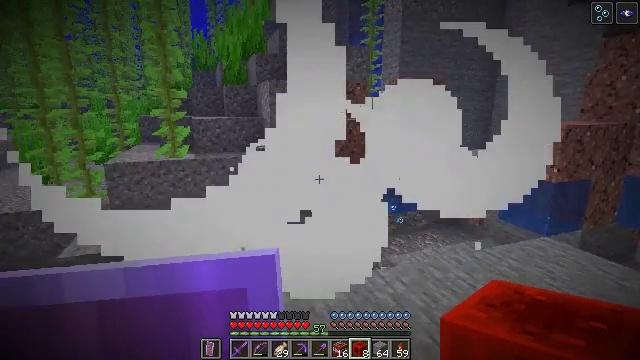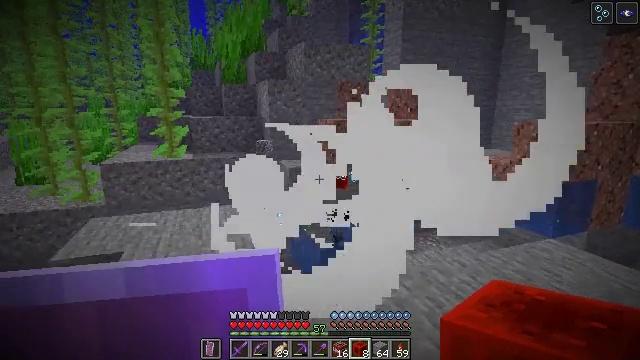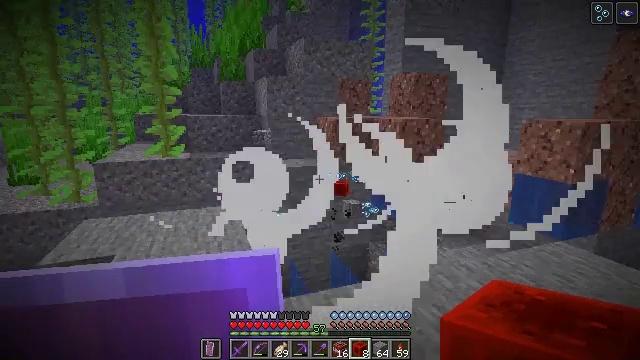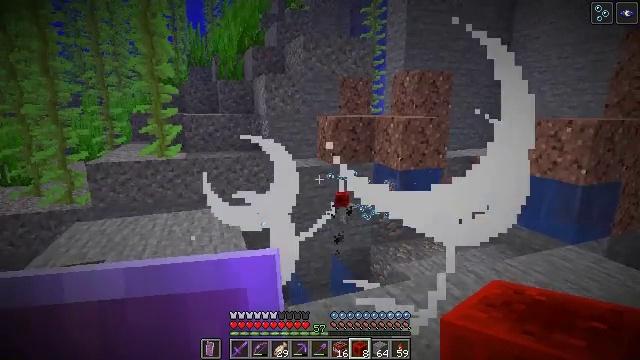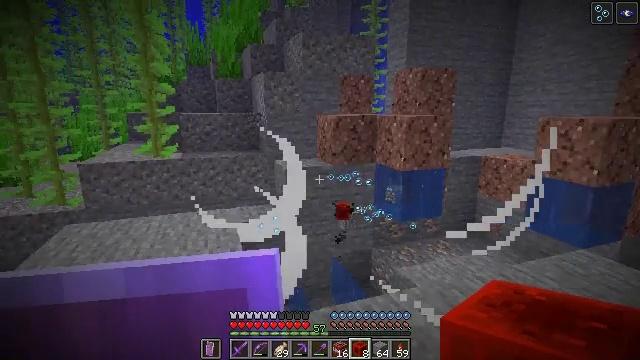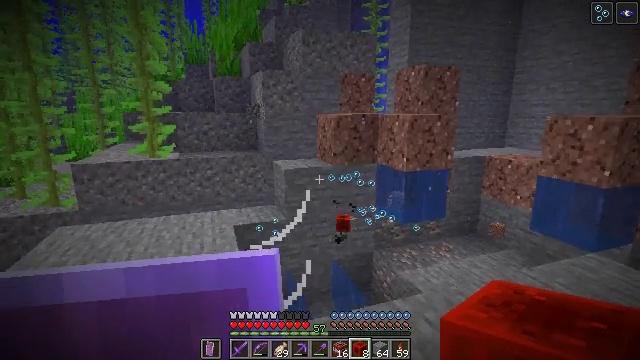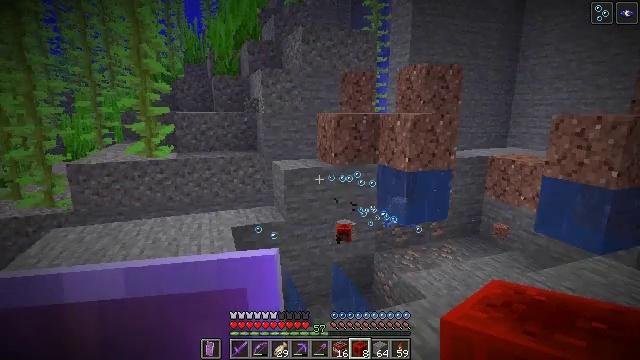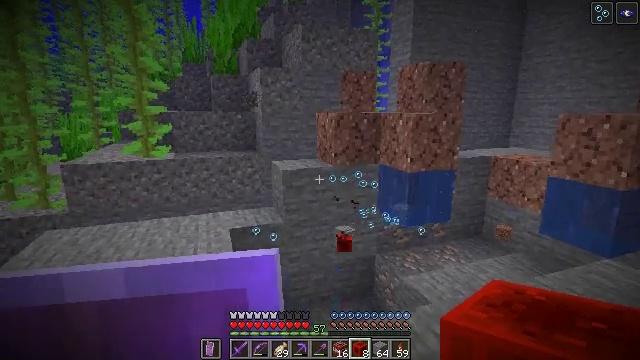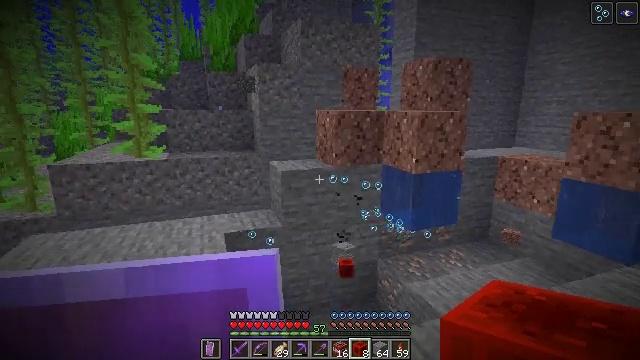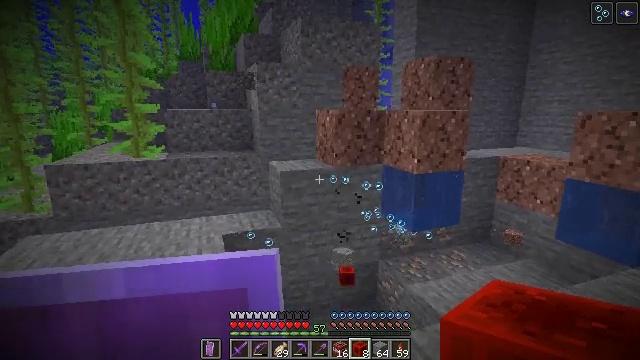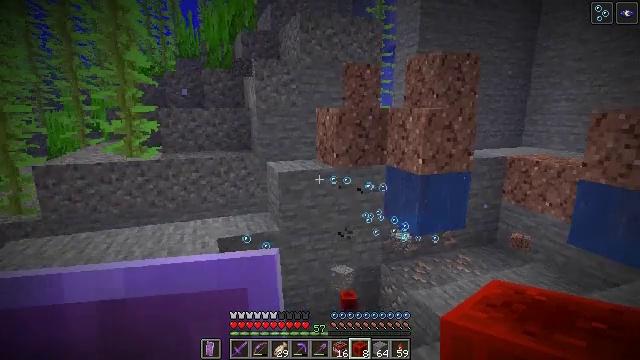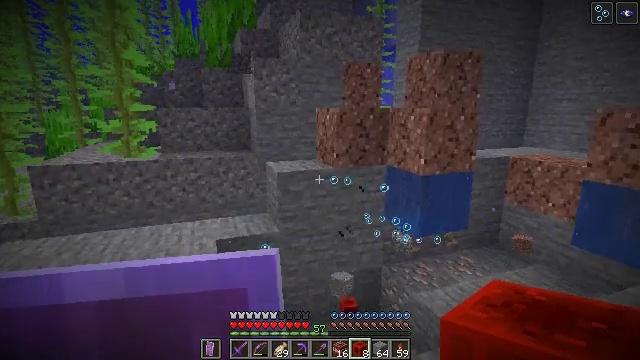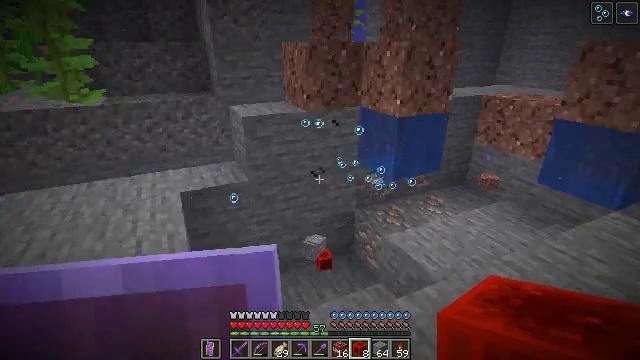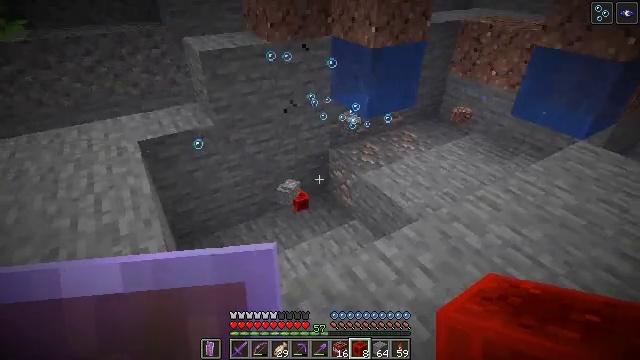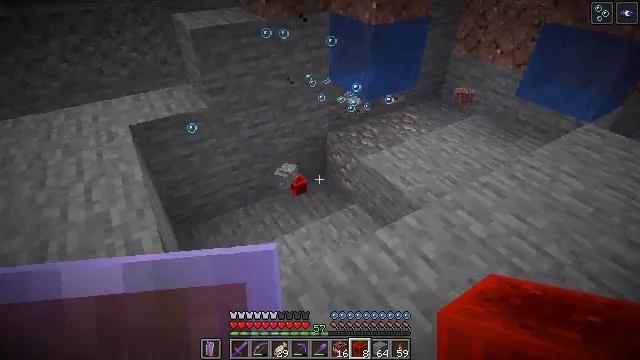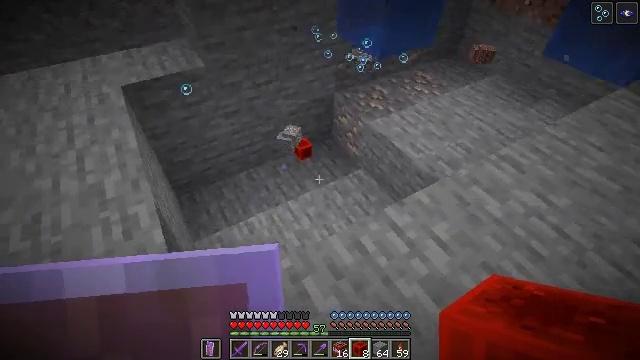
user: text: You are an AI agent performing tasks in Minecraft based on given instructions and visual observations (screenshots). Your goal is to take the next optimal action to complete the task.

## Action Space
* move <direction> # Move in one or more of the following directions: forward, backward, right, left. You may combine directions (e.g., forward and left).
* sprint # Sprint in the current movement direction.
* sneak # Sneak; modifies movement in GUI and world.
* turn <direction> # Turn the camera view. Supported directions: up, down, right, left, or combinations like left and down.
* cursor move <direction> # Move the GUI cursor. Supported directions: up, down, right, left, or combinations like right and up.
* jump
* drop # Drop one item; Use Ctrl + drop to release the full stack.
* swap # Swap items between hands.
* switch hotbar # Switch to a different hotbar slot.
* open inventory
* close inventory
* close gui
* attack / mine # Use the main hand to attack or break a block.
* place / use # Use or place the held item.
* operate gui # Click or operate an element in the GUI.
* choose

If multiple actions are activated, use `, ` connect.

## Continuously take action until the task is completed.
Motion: motion action
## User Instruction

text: Mine the granite block.
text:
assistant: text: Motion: move forward
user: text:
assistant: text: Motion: move forward
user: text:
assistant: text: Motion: move forward
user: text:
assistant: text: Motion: move forward
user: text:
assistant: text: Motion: move forward
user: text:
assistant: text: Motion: move forward
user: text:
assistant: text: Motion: move forward
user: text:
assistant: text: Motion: move forward
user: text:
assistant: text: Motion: move forward
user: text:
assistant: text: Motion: move forward
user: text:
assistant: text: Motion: move forward
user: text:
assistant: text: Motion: move forward, turn right and down
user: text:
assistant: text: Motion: move forward, turn right and down
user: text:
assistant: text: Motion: move forward, turn down
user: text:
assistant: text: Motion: move forward, turn left and down
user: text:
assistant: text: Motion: move forward, turn down
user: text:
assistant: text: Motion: move forward
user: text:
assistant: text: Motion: move forward
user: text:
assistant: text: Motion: move forward
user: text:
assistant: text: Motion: move forward, turn left and down
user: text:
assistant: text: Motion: move forward, turn left and down
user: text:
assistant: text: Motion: move forward
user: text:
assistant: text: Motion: move forward
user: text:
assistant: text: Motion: move forward
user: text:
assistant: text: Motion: move forward
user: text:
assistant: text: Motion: move forward, turn left and down
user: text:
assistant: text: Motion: move forward, turn left and down
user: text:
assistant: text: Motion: move forward, turn left
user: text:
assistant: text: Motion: move forward, turn left and down
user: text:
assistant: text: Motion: move forward, turn left and down